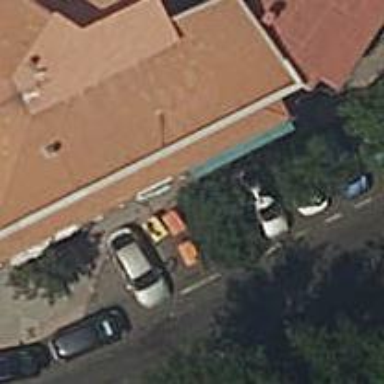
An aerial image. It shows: Image showing building with apartments.